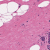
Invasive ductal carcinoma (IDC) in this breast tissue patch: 0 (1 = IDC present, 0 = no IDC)